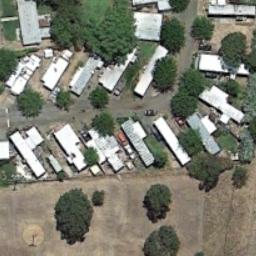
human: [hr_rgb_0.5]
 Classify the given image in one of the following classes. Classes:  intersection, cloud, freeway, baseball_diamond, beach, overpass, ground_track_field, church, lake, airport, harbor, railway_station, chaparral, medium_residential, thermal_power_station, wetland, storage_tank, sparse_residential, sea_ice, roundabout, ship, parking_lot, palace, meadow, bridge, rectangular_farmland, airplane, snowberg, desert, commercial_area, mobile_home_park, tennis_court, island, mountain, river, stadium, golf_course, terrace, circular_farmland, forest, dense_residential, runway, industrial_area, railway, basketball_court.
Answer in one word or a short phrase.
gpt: mobile_home_park